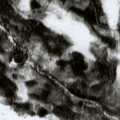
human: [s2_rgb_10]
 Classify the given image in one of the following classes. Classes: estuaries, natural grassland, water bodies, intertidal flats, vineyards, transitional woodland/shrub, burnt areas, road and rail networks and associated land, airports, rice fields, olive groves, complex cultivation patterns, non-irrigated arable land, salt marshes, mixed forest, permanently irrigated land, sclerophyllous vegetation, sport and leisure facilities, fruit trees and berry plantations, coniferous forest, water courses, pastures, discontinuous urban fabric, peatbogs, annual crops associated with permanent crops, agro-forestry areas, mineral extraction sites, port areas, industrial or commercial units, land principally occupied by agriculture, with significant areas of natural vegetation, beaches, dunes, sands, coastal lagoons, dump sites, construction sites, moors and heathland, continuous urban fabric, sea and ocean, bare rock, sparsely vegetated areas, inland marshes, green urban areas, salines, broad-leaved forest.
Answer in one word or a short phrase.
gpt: coniferous forest, peatbogs